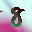
Label: 8